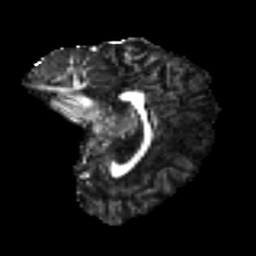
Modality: FA
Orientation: sagittal
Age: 29
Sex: female
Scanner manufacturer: ge
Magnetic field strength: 3 T
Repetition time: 7.8 s
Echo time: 0.0606 s